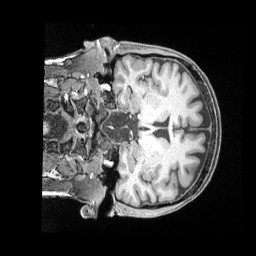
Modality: T1w
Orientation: coronal
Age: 41
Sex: female
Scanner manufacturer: siemens
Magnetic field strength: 3 T
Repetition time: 2 s
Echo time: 0.00211 s